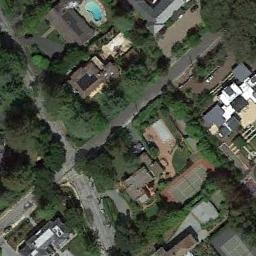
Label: tennis_court